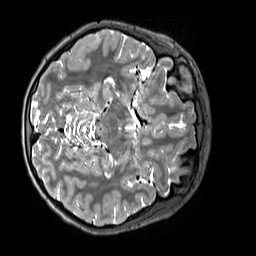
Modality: T2w
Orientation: axial
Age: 9
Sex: male
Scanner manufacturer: siemens
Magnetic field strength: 3 T
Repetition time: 3.2 s
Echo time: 0.408 s